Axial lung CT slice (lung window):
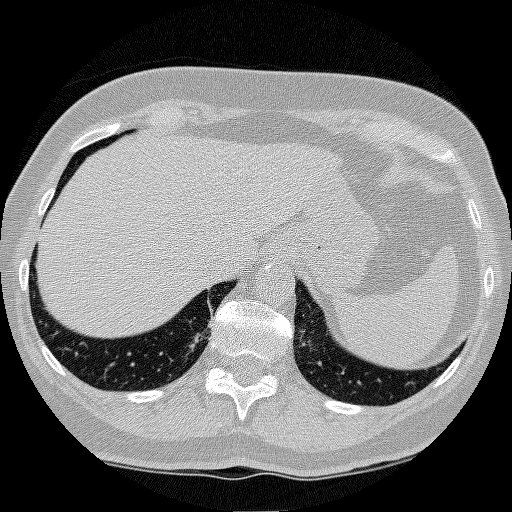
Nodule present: no